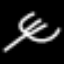
Label: fork